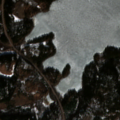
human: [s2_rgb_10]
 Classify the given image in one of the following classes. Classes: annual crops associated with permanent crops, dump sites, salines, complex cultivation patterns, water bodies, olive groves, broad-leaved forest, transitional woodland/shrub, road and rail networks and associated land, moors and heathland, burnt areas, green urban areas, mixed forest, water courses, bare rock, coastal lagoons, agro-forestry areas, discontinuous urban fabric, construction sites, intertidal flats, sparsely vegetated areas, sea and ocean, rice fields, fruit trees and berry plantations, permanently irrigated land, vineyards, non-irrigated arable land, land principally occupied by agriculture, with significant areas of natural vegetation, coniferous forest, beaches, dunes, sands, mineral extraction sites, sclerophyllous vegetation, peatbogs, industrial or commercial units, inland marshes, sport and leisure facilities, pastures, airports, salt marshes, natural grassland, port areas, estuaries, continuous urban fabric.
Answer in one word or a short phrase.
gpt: coniferous forest, mixed forest, water bodies